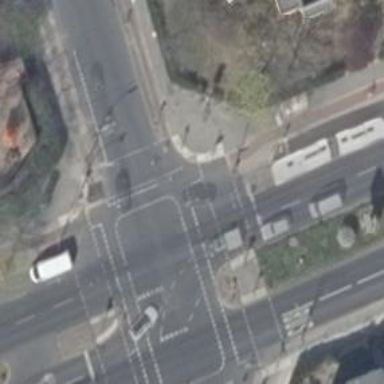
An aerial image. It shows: Crossing with traffic signals and pedestrian island.